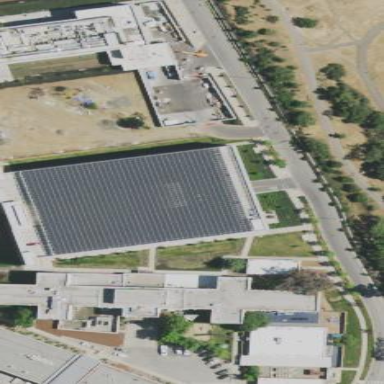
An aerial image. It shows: Solar power generator using photovoltaic panels.